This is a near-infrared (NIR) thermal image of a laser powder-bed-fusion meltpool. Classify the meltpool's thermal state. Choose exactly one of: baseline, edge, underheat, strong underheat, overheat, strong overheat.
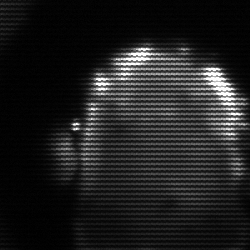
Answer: baseline